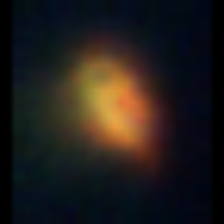
Taxon: NanoPlankton
Group: Other